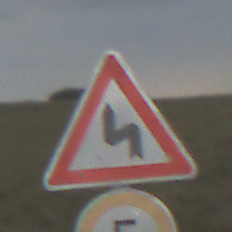
Verkehrszeichen: DoppelkurveZunaechstLinks
Zusatzzeichen unten: Geschwindigkeit5
Umgebung: Outdoor, Nature
Tageszeit: Night
Wetter: Overcast
Licht: Artificial
Jahreszeit: NotSpecified
Kontrast: LowContrast